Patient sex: M
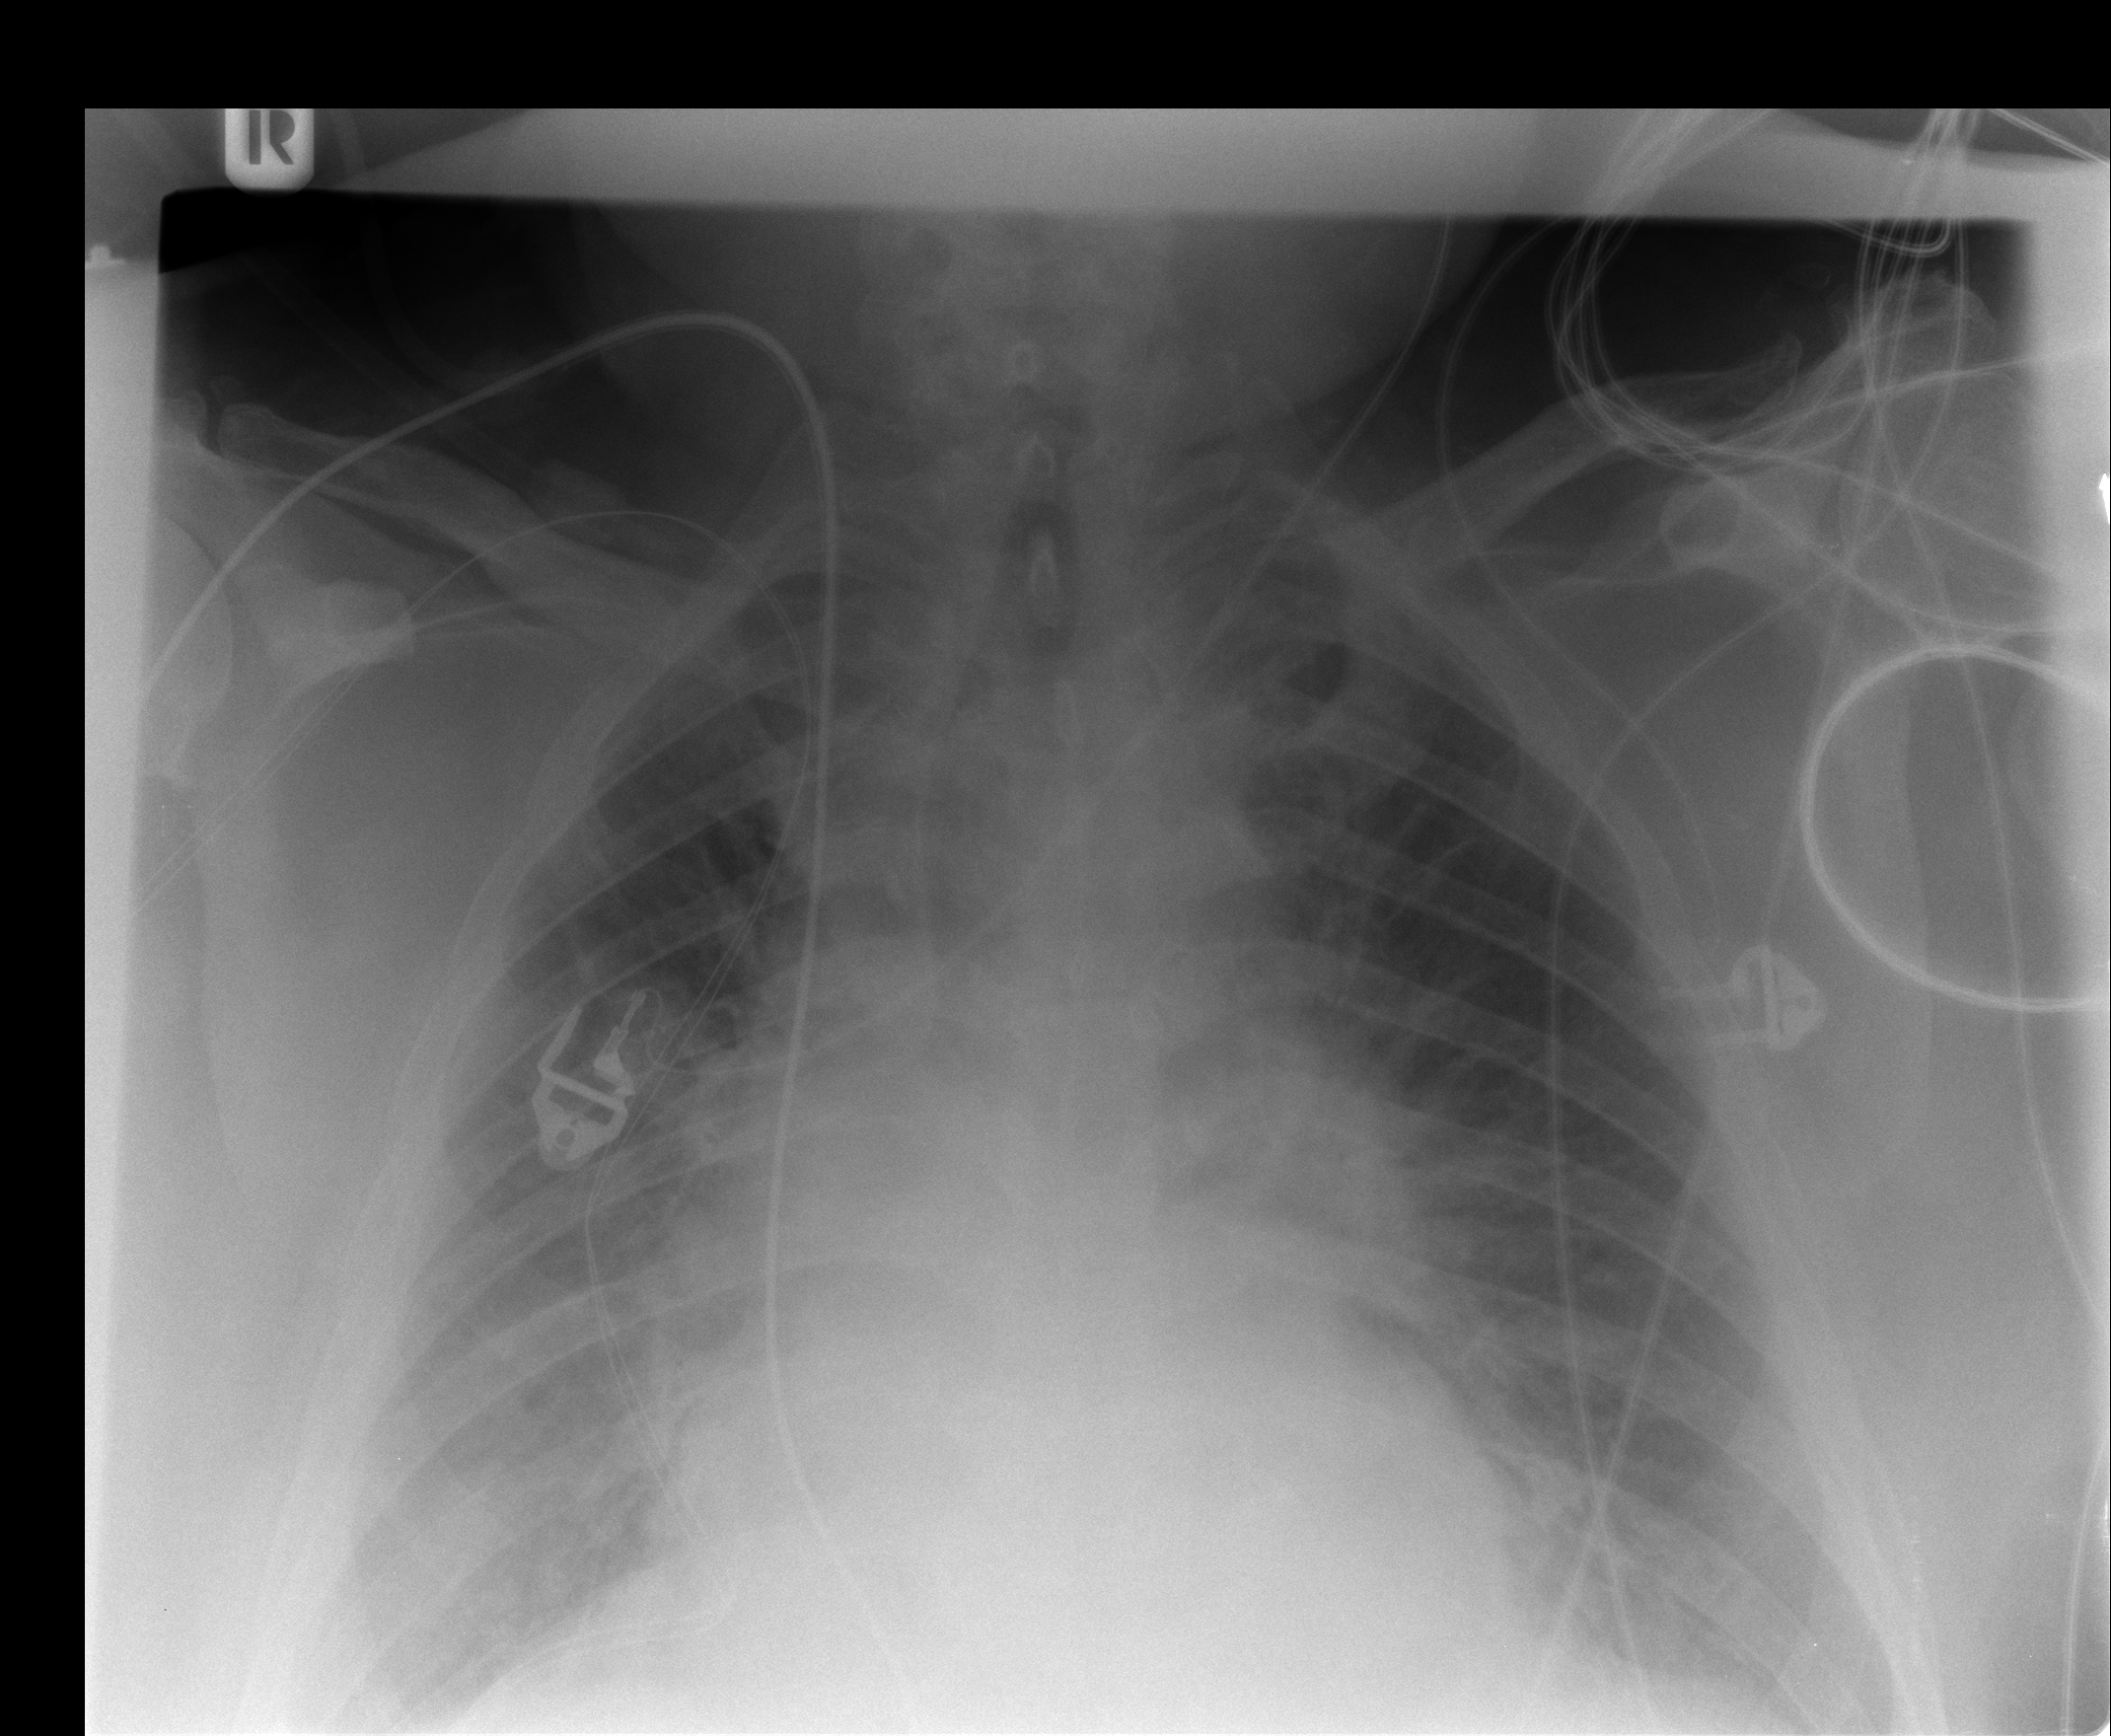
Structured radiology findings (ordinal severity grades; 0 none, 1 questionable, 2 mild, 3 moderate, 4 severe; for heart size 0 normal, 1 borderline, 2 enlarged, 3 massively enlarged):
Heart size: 1
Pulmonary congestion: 1
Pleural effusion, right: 2
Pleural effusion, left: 1
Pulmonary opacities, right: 0
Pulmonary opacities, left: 0
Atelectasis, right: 2
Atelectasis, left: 2